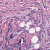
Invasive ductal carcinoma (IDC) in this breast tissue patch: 1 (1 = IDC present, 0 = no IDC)